Question: I want to set relative constraints to layout elements like the image below:

1) the white square must be on the top right corner filling 50% of the horizontal content.
2) the central globe must be relative to the screen size. example: on 3.5 inch device must be smaller, on 5.5 must be greater. like 75% of the screen width.
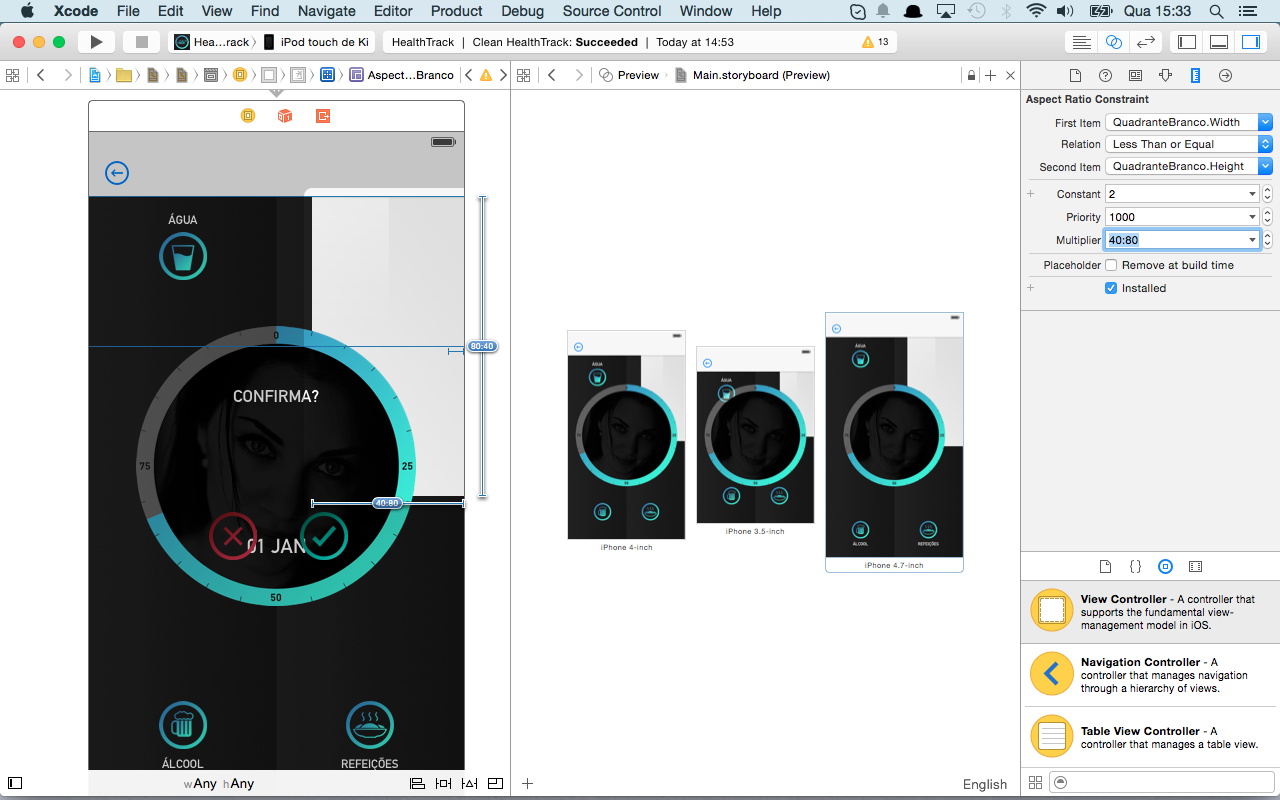
Answer: 0) Clear all constraints for sanity.
.
.
1) Resize your view to kind-of fit the intended size.

2) Select the square view and add margin constraints.

3) multiselect the root view and the view

4) Add equality constraint of width and height.

5) Select the equal height constraint and then the equal width constraint and change the multiplier to 2 for both constraints.